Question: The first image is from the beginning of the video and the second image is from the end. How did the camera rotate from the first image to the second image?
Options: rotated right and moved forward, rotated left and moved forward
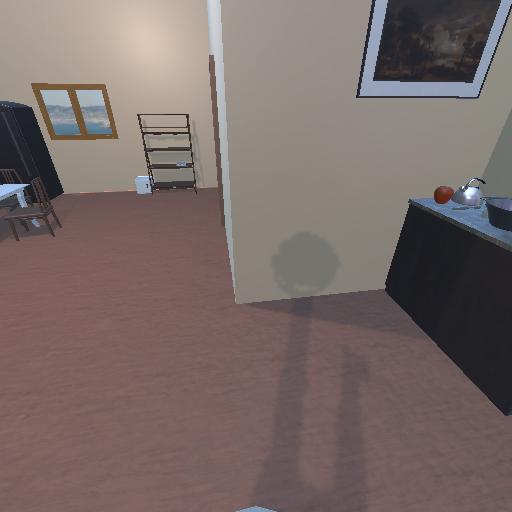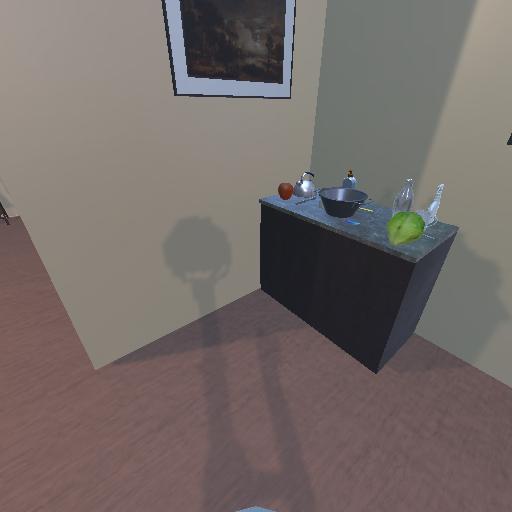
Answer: rotated right and moved forward